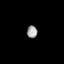
Tissue: lung
Cell type: Epithelial cells
Senescence score: 0.5795
Nuclear area (px): 129
Mean DAPI intensity: 155.124